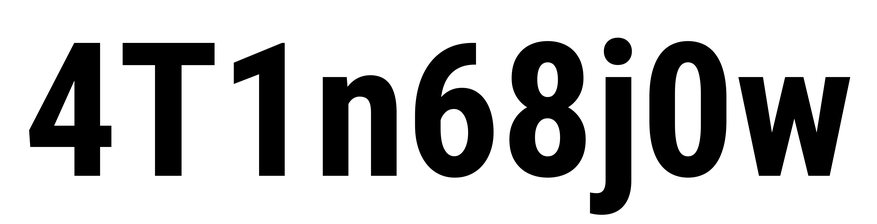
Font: Roboto_Condensed_Bold